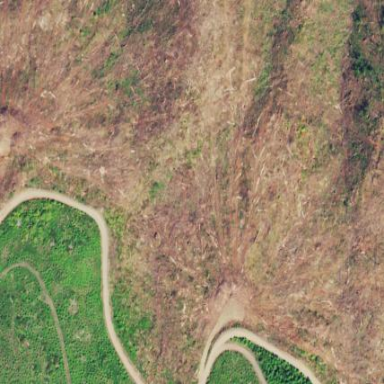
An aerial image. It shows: Clearcut area created by human activity.